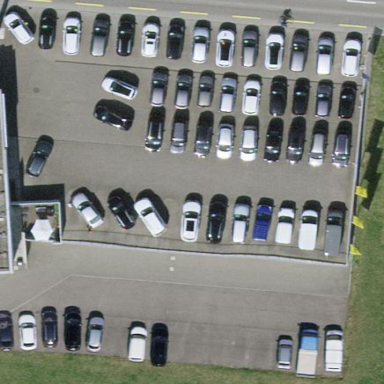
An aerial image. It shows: Parking area with surface.